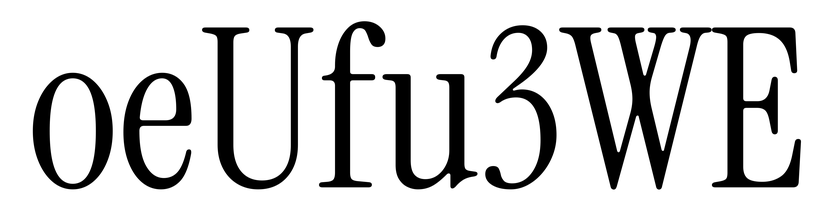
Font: InstrumentSerif-Regular